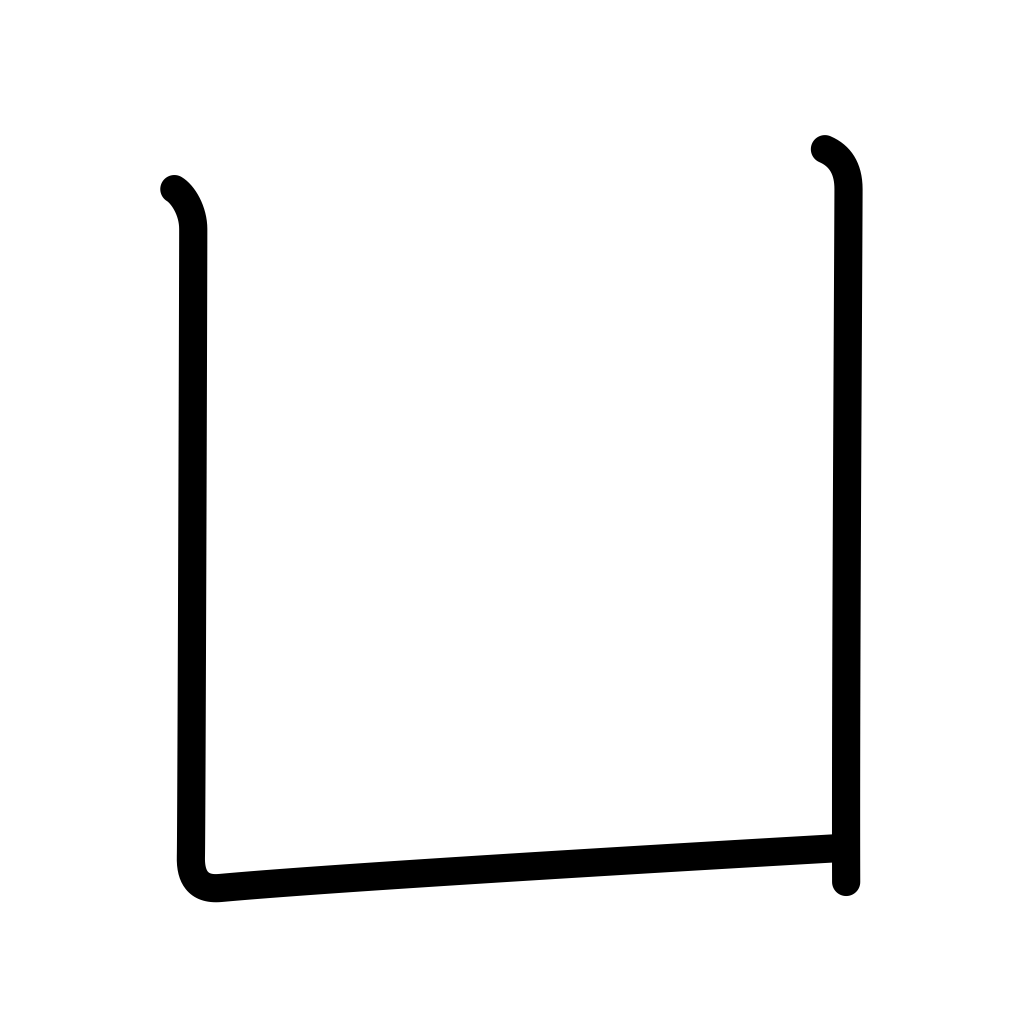
Meaning: open box enclosure